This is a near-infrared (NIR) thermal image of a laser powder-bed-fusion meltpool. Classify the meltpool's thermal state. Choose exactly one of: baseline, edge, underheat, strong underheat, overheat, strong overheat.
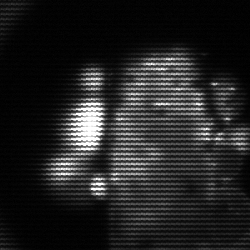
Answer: strong underheat